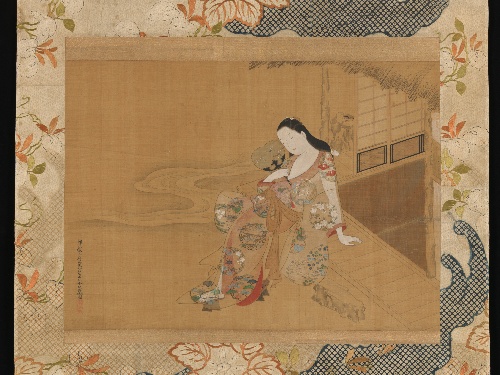
Artist: Ogawa Haritsu (Ritsuō)
Artist bio: Japanese, 1663–1747
Date: 1741
Object type: Hanging scroll
Classification: Paintings
Medium: Hanging scroll; ink and color on silk
Culture: Japan
Period: Edo period (1615–1868)
Dimensions: Image: 15 1/4 × 21 5/16 in. (38.7 × 54.2 cm)
Overall with mounting: 51 11/16 × 26 7/8 in. (131.3 × 68.3 cm)
Overall with knobs: 51 11/16 × 29 1/16 in. (131.3 × 73.8 cm)
Department: Asian Art
Credit line: Mary Griggs Burke Collection, Gift of the Mary and Jackson Burke Foundation, 2015
Accession year: 2015
Repository: Metropolitan Museum of Art, New York, NY
Tags: Fans|Women